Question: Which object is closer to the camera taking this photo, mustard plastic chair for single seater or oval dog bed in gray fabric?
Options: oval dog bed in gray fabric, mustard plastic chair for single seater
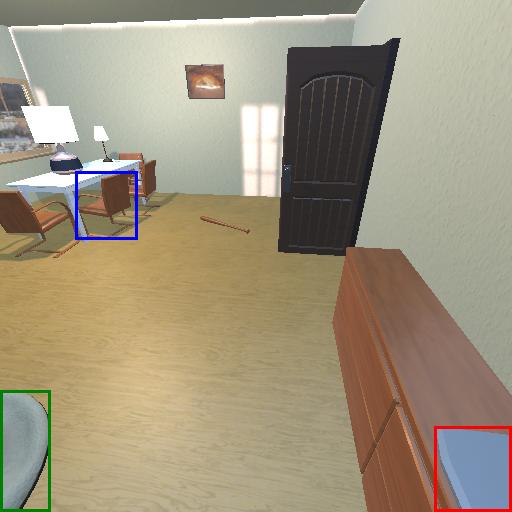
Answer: oval dog bed in gray fabric